Question: I'm building an app with <URL> how to make bot's menu.
Year or two ago I have built another bot with <URL> and It provides a good solution for it using 'types.ReplyKeyboardMarkup'. I can see how Telethon documentaion mentions 'ReplyKeyboardMarkup' but still I can't get my bot's menu done.
Just to be clear, what I want to do look like this:

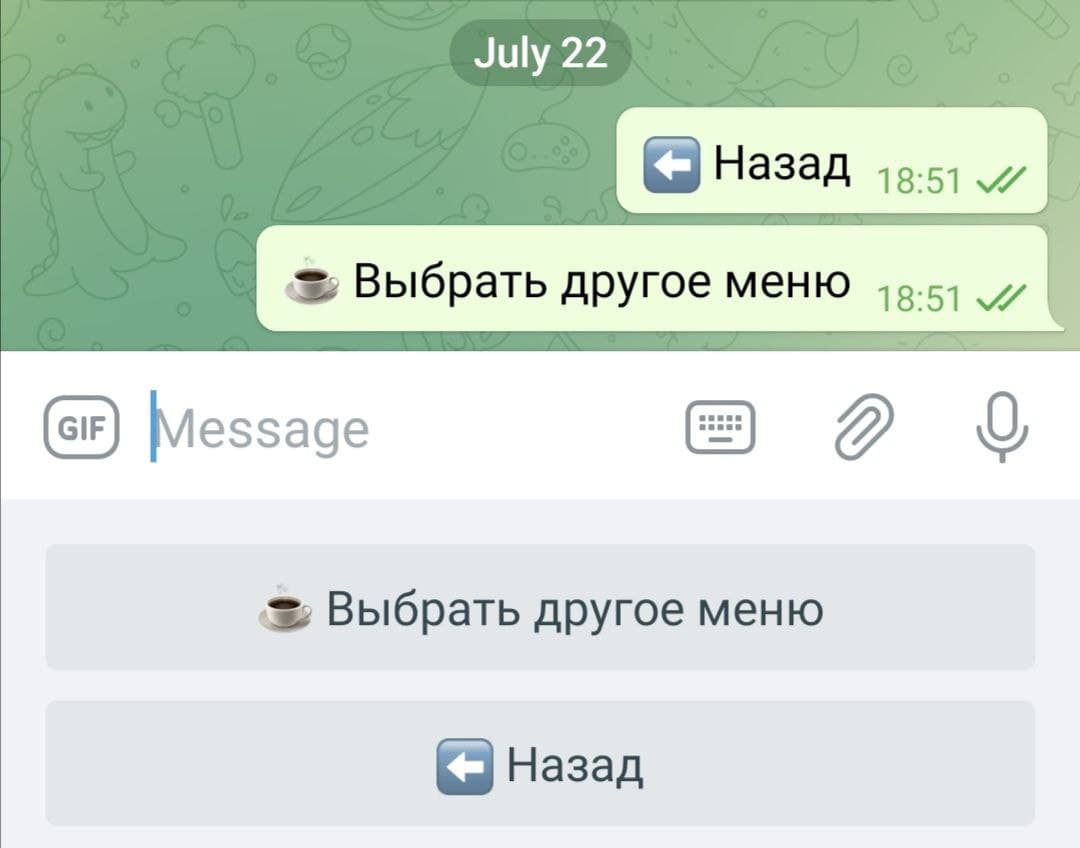
Answer: Oh, I've found out that I was using wrong Button's type ('inline' instead of 'text'). Working code:
'''
from telethon import events, Button
bot = ...
@bot.on(events.NewMessage(pattern='/start'))
async def handle_start_command(event):
markup = event.client.build_reply_markup([
[Button.text('First button')],
[Button.text('Second button')]
])
await event.respond("Hello!", buttons=markup)
'''
Result looks like this:

<URL> says that:
> You can use 'inline', 'switch_inline', 'url' and 'auth' together to create
inline buttons (under the message).You can use 'text', 'request_location', 'request_phone' and 'request_poll'
together to create a reply markup (replaces the user keyboard).